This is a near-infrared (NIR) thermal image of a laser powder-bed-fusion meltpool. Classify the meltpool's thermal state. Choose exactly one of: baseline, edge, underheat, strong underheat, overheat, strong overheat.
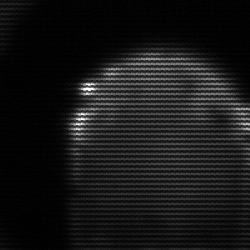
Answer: edge